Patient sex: F
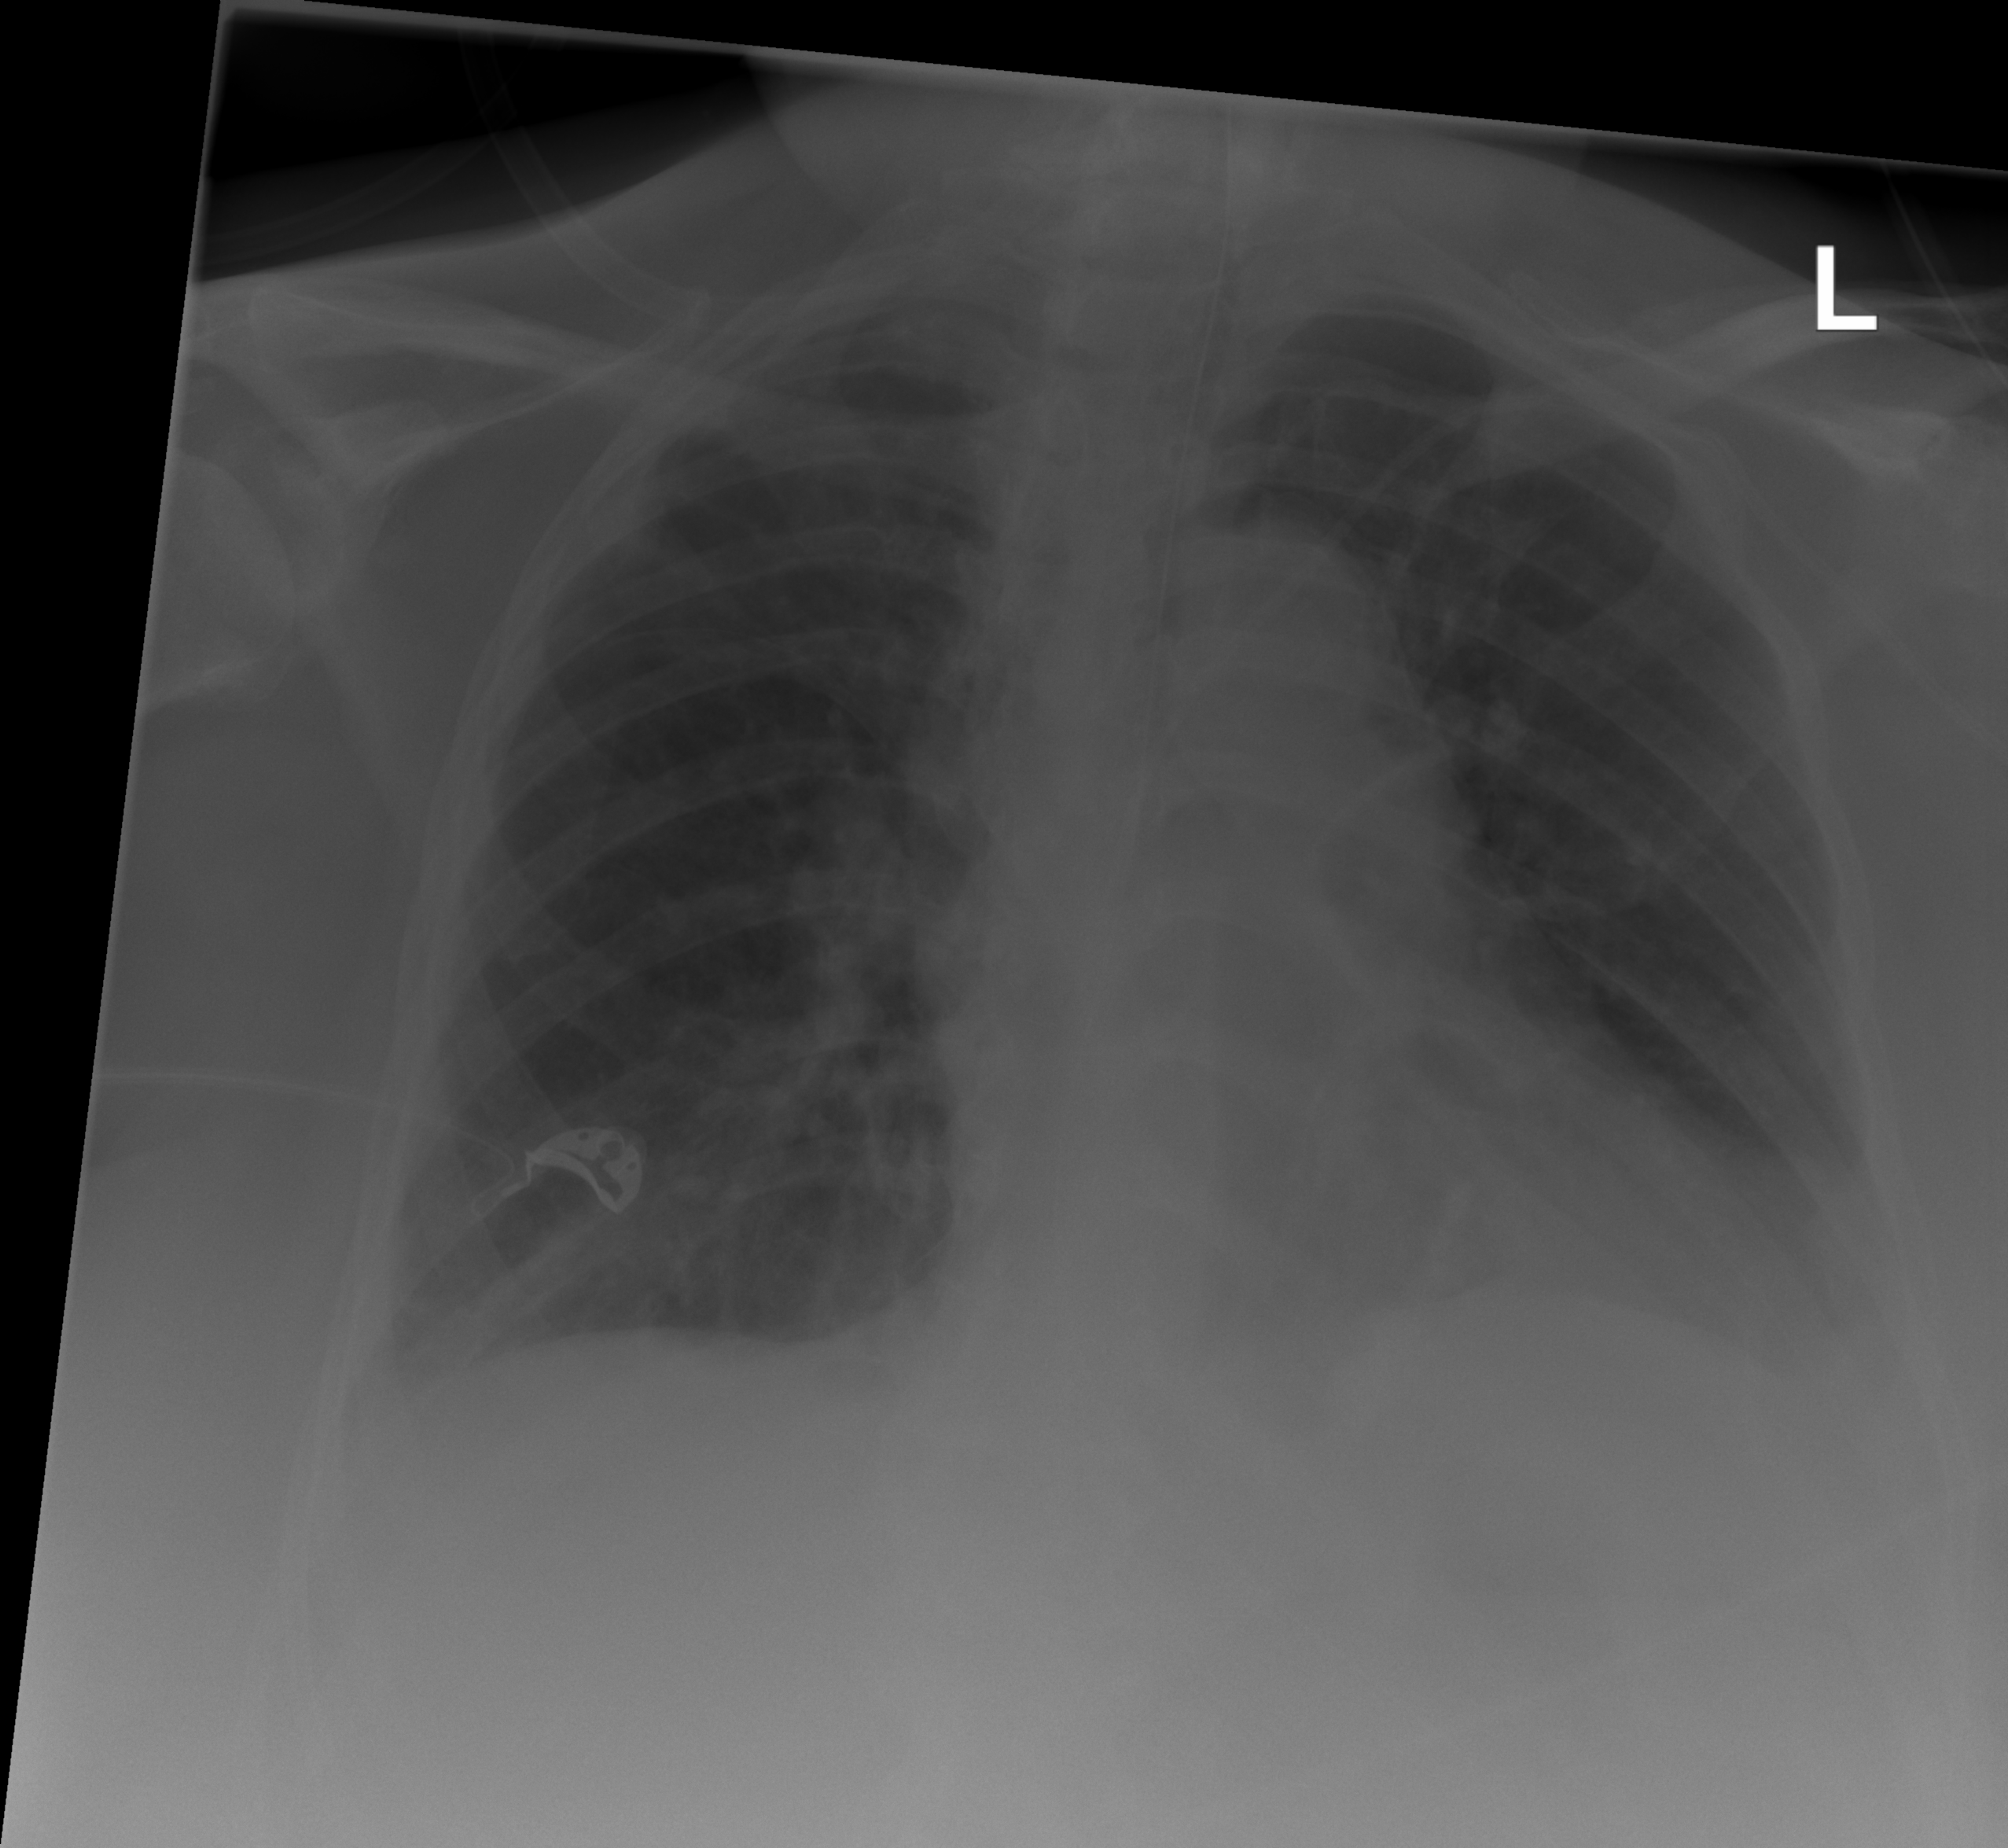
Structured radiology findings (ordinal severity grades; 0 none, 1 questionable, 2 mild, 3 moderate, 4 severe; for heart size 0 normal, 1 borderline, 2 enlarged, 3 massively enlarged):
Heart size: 1
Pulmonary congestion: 0
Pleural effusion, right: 1
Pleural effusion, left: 2
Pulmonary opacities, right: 0
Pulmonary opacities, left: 0
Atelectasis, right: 0
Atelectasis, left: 2